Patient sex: M
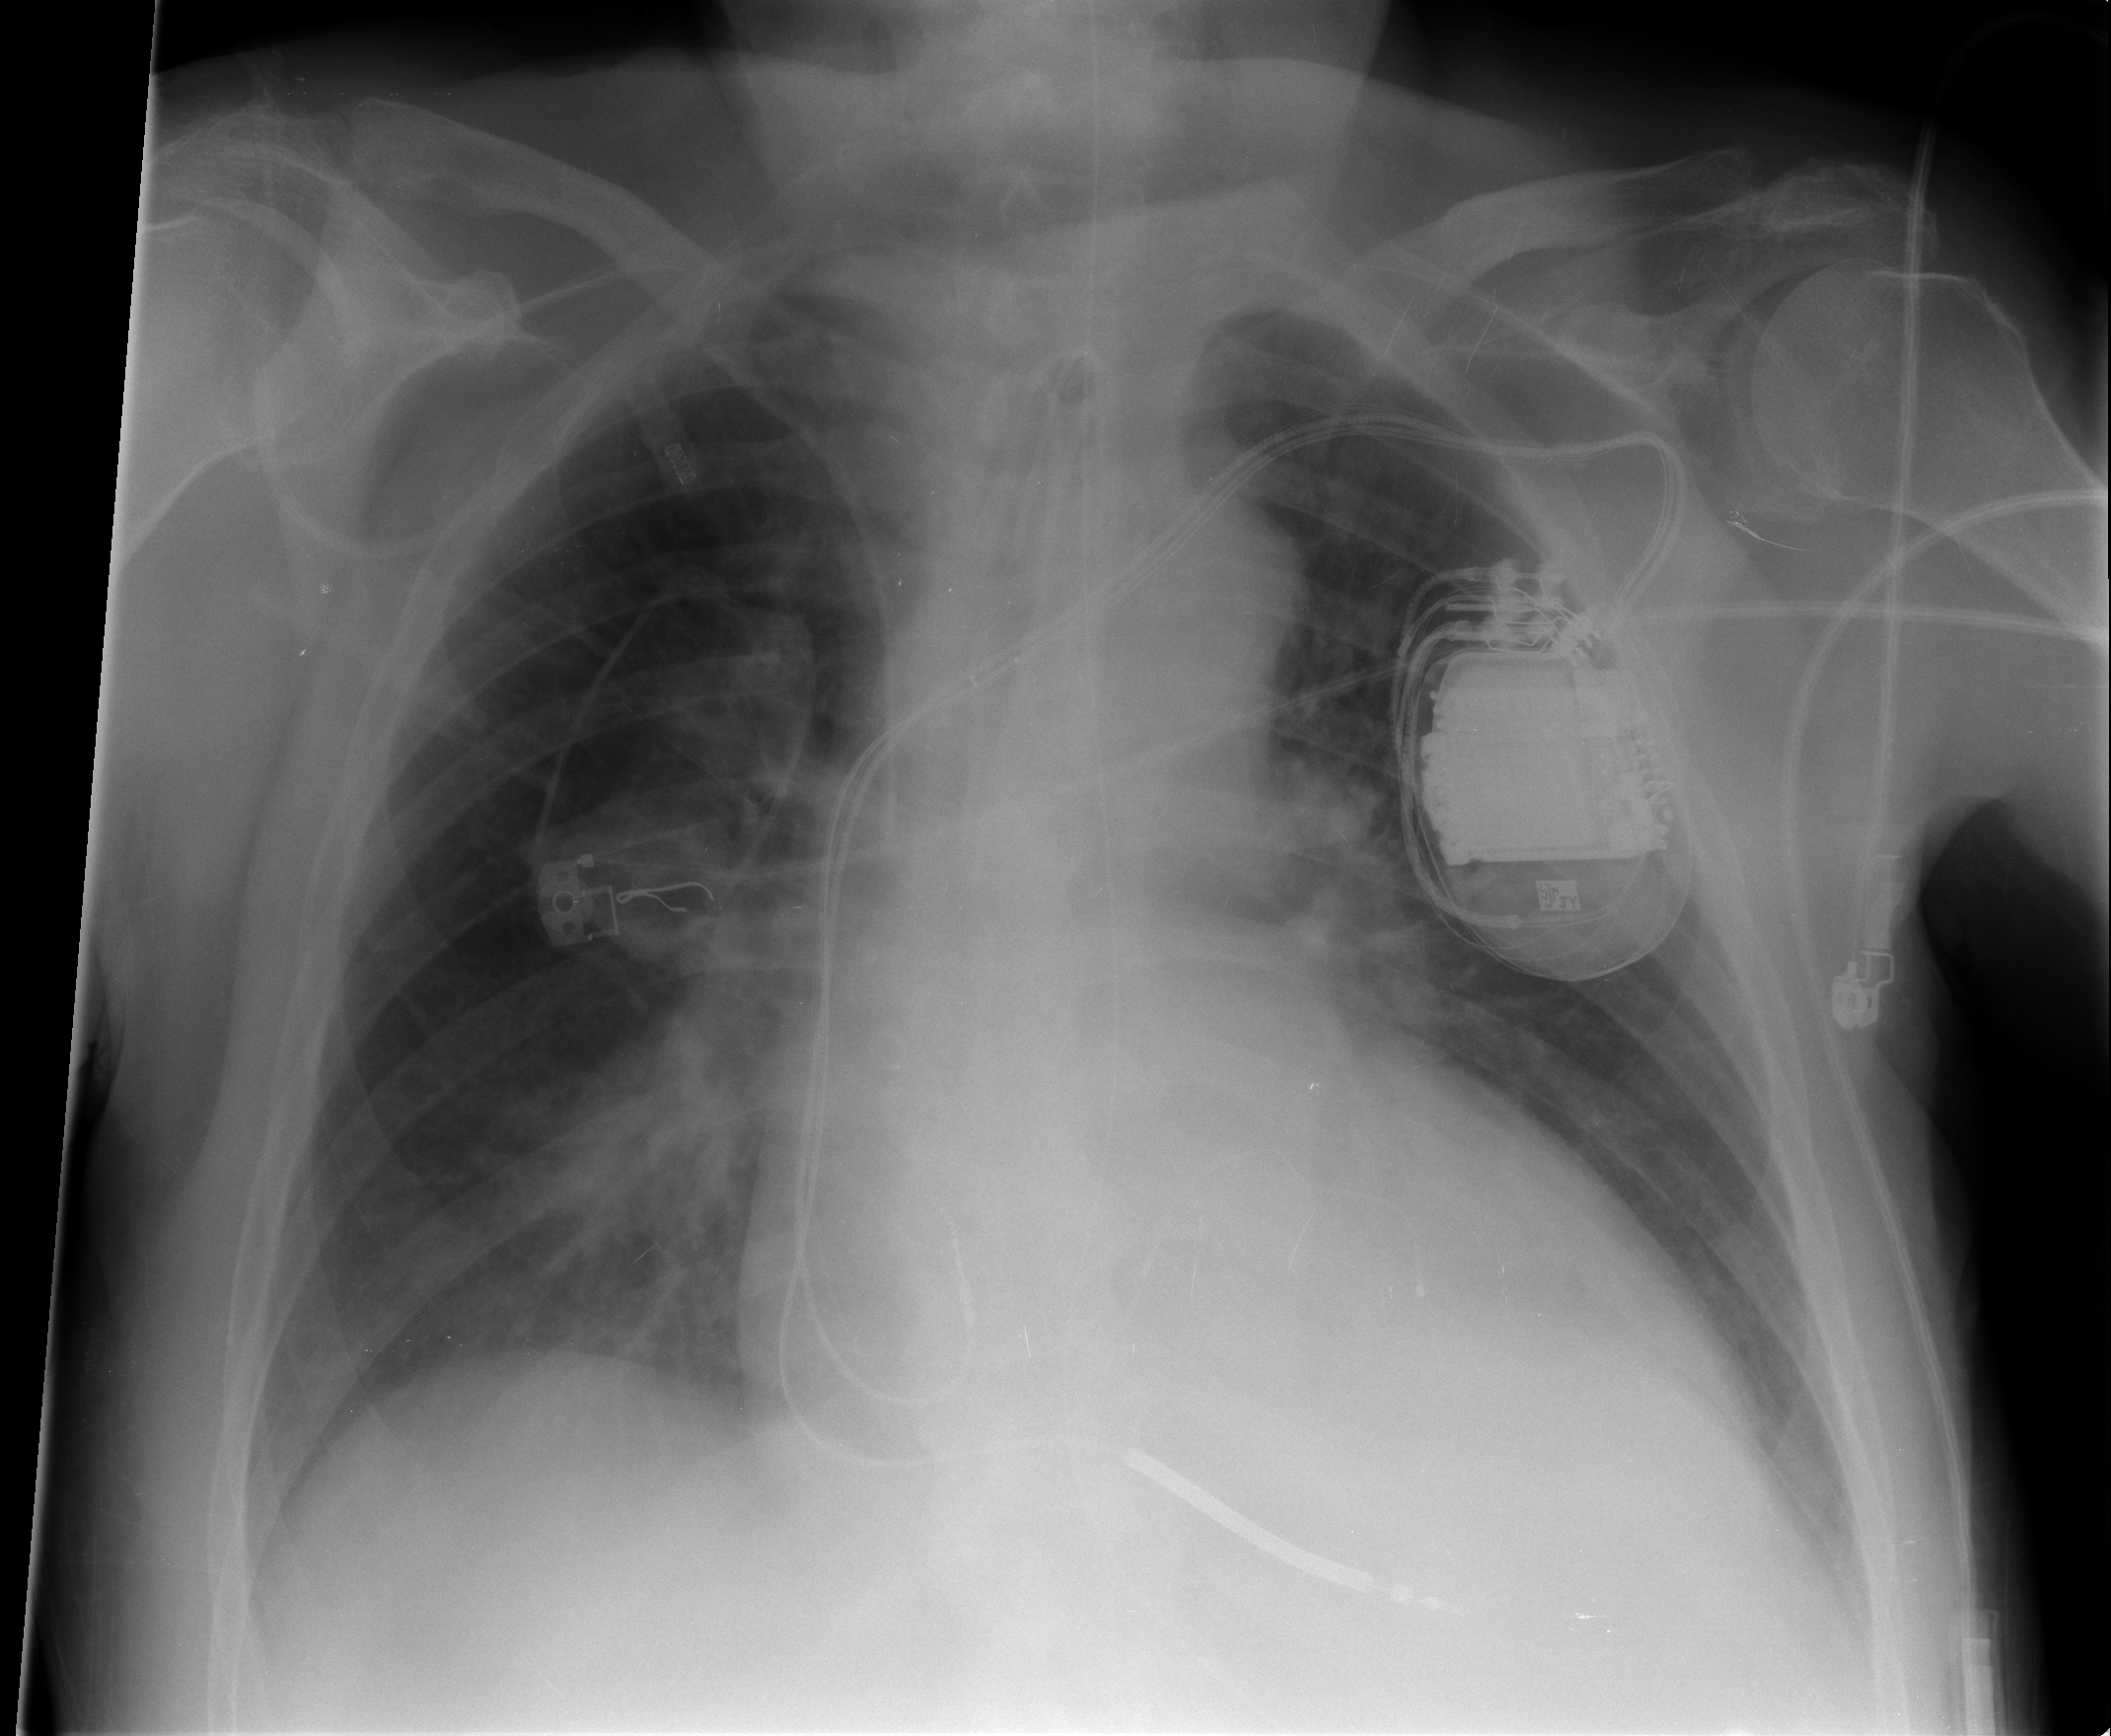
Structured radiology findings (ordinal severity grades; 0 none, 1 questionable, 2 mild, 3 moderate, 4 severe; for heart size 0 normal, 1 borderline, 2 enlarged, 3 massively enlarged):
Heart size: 2
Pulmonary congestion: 2
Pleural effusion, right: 1
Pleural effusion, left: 1
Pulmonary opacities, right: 1
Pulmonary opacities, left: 0
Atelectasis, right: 2
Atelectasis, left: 2